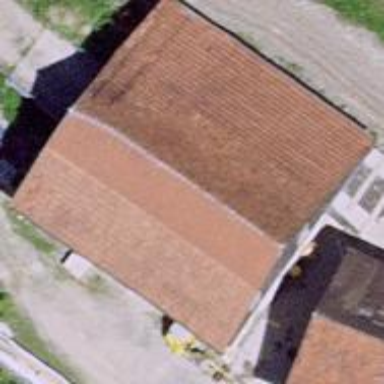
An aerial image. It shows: Building with gabled roof.